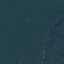
Land use / land cover class: Forest